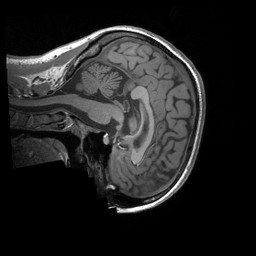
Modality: T1w
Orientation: sagittal
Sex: female
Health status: ill
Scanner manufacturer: siemens
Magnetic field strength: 3 T
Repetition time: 1.66 s
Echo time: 0.00254 s